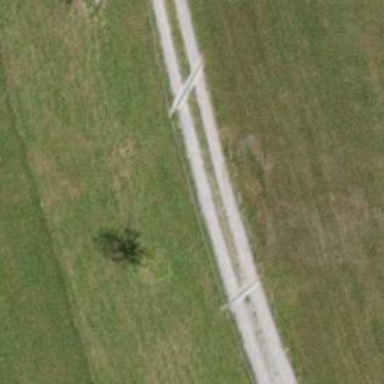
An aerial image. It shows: Track with grade 2 tracktype.